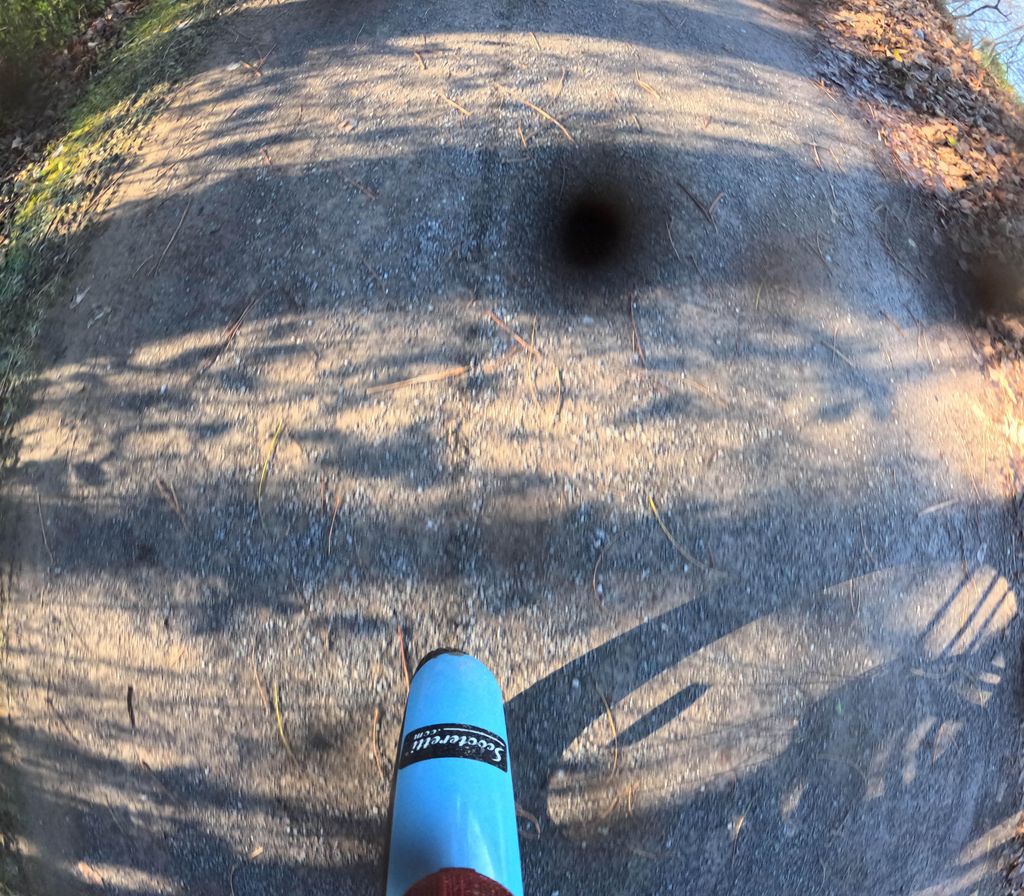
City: ottawa-gatineau